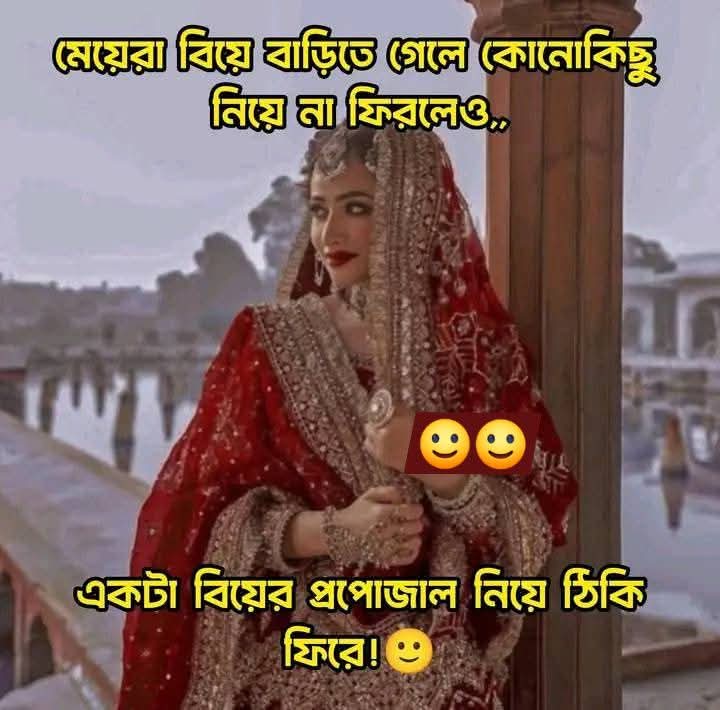
Text: মেয়েরা বিয়ে বাড়িতে গেলে কোনোকিছু নিয়ে না ফিরলেও..
একটা বিয়ের প্রপোজাল নিয়ে ঠিকি ফিরে!
Label: Non Hate